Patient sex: M
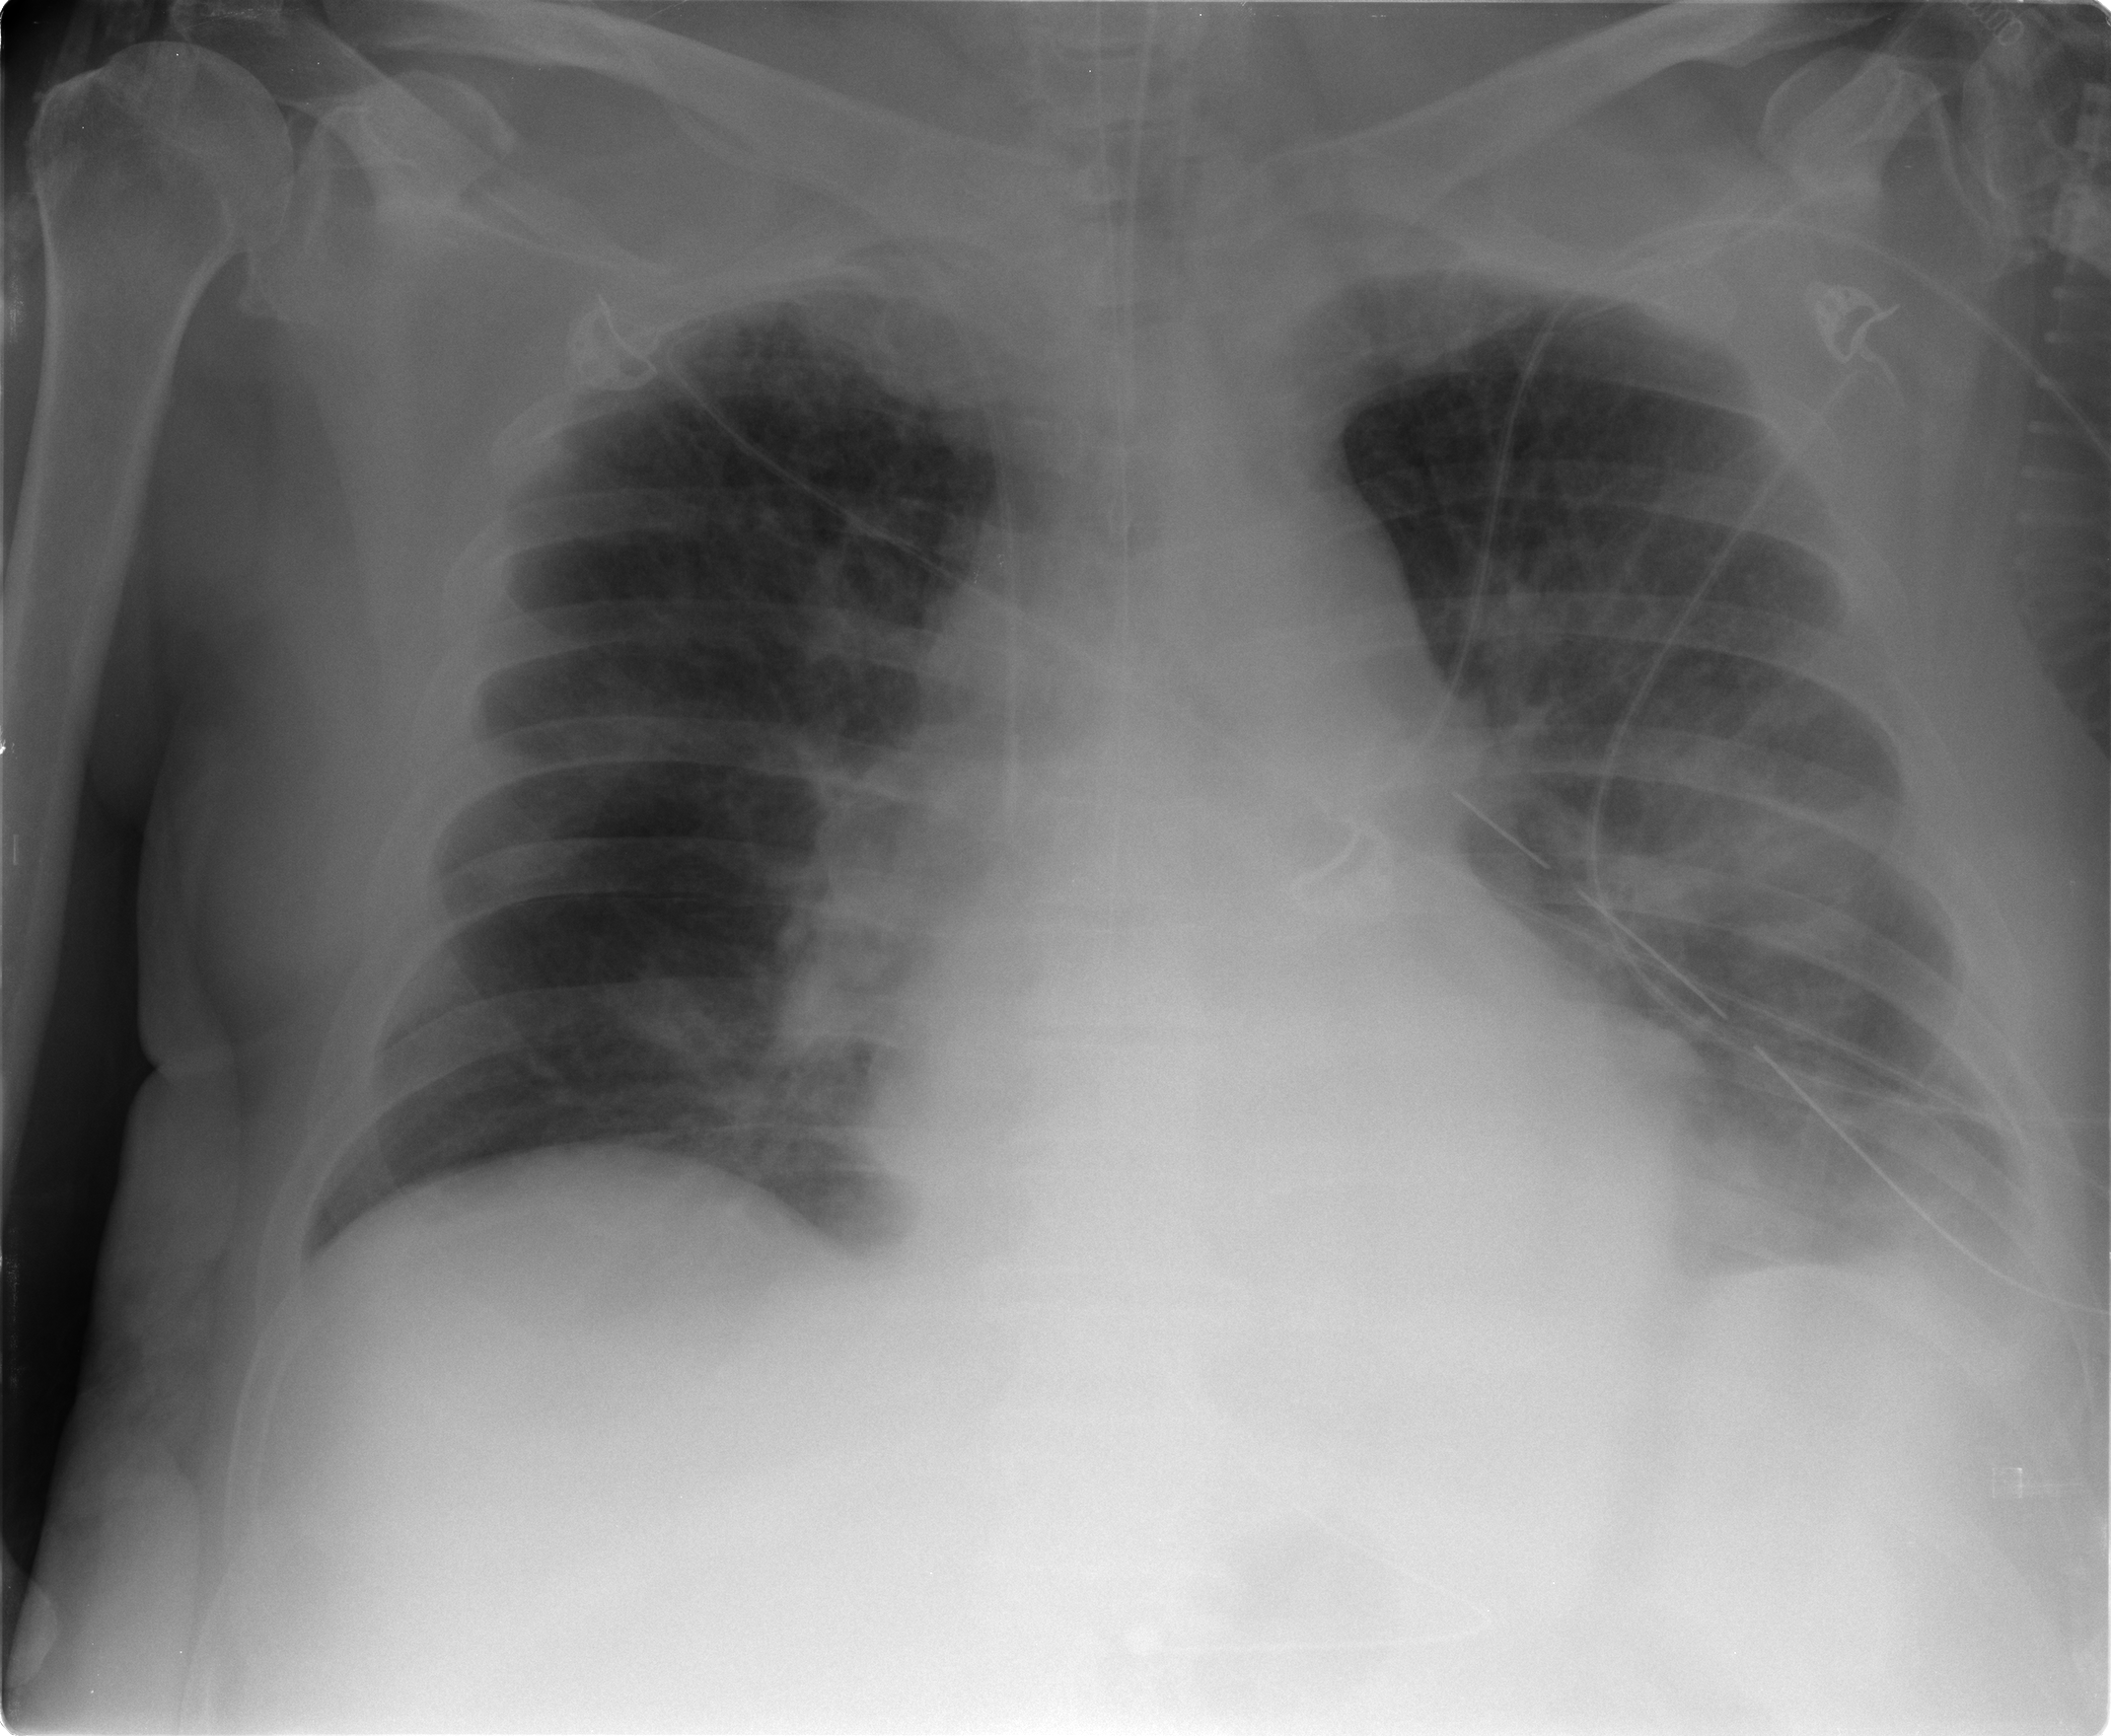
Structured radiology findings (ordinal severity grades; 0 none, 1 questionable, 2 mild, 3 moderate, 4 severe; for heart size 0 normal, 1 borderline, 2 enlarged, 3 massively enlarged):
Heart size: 2
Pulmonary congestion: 2
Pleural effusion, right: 1
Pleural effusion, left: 2
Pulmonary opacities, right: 0
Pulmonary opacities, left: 2
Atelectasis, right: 2
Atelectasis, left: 2